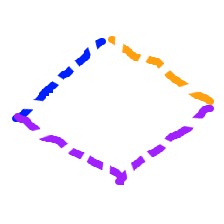
Shape: rhombus